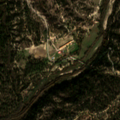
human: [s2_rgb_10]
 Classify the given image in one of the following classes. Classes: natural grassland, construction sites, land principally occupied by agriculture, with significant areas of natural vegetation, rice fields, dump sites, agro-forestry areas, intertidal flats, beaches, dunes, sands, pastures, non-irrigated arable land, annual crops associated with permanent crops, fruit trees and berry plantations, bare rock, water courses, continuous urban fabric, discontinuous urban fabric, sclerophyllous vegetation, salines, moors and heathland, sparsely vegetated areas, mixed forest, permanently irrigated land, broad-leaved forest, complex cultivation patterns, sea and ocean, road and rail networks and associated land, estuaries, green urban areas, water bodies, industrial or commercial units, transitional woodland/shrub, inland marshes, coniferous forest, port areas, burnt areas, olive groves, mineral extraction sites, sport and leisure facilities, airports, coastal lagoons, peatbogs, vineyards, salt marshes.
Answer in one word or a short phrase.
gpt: annual crops associated with permanent crops, broad-leaved forest, mixed forest